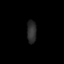
Tissue: lung
Cell type: Epithelial cells
Senescence score: 0.6082
Nuclear area (px): 212
Mean DAPI intensity: 43.792